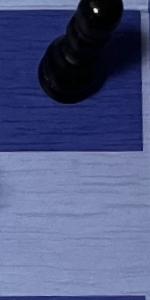
Label: Empty